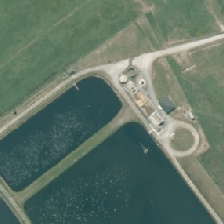
Land cover: lake_pond